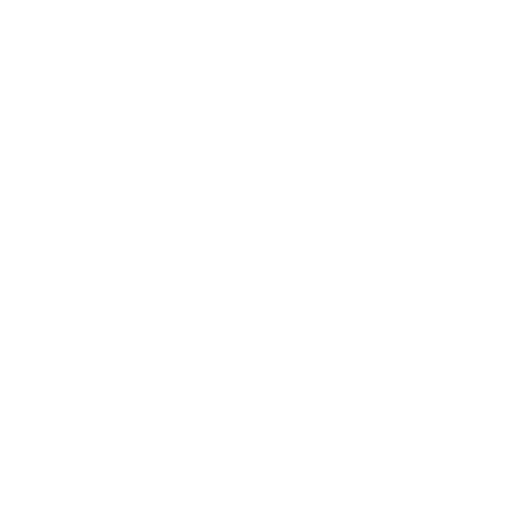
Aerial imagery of island in Alaska named Wallace Rock containing only unknown